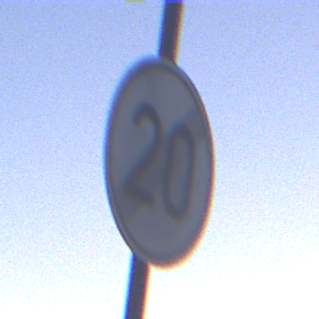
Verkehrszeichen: EndeGeschwindigkeit20
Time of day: SunriseSunset
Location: Outdoor (Nature)
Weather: Clear
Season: NotSpecified
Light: Natural